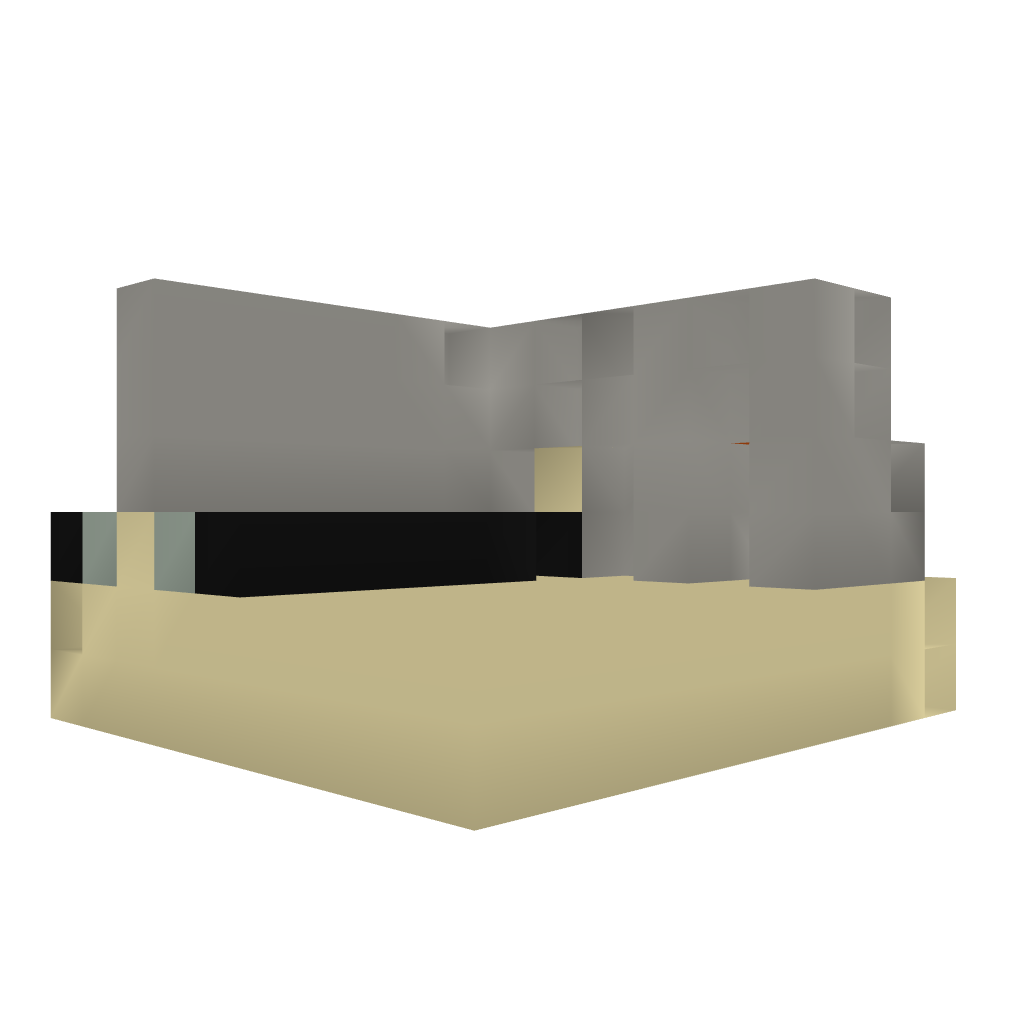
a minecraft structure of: Repeater Lock 1.5